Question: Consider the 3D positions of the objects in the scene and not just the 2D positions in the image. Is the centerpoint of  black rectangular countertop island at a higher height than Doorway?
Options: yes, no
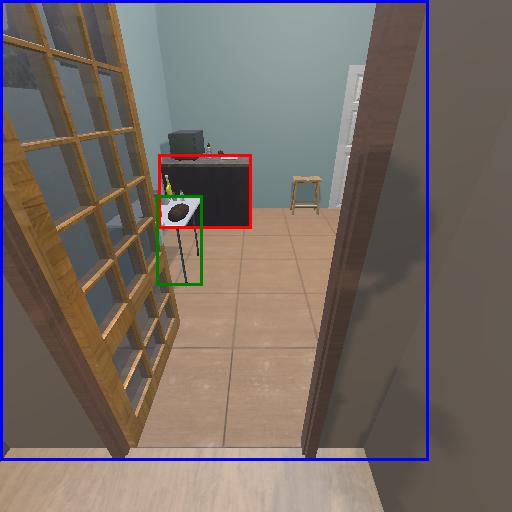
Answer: yes